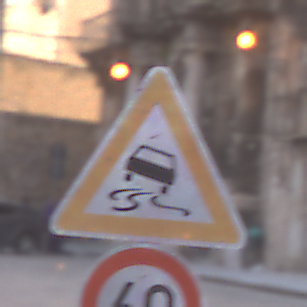
Verkehrszeichen: SchleuderOderRutschgefahr
Zusatzzeichen unten: Geschwindigkeit60
Umgebung: Outdoor, Urban
Tageszeit: MorningAfternoon
Wetter: PartlyCloudy
Licht: Natural
Jahreszeit: NotSpecified
Kontrast: LowContrast